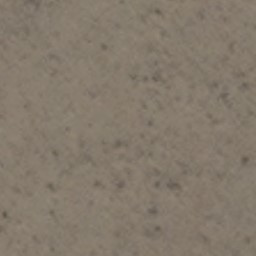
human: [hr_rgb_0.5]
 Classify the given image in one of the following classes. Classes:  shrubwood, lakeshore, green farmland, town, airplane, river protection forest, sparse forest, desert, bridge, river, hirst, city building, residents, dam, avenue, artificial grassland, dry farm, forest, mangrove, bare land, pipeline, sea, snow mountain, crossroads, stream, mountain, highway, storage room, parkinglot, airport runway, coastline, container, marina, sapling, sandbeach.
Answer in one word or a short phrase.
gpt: bare land